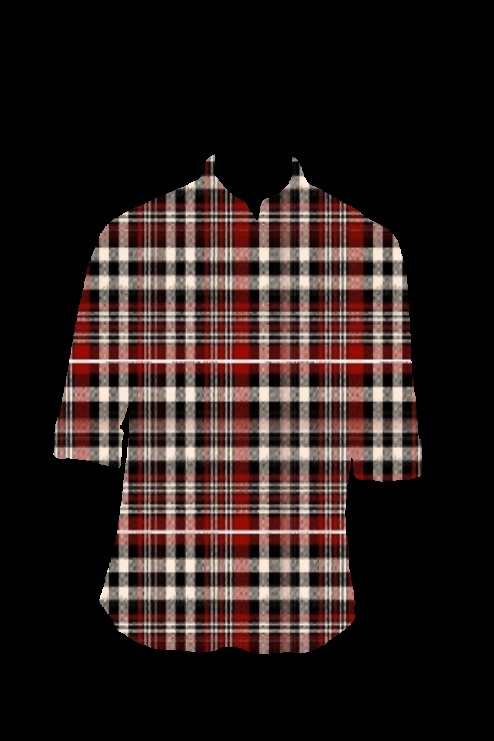
red black tartan button up tee